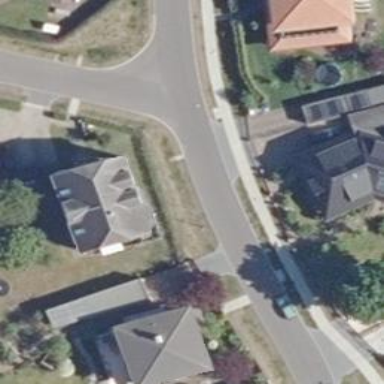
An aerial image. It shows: Residential road with asphalt surface and sidewalk on the left side.